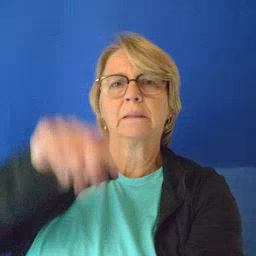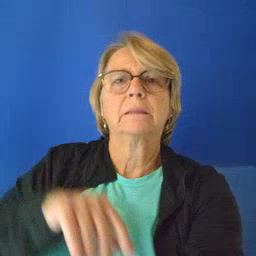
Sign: fireman